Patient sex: M
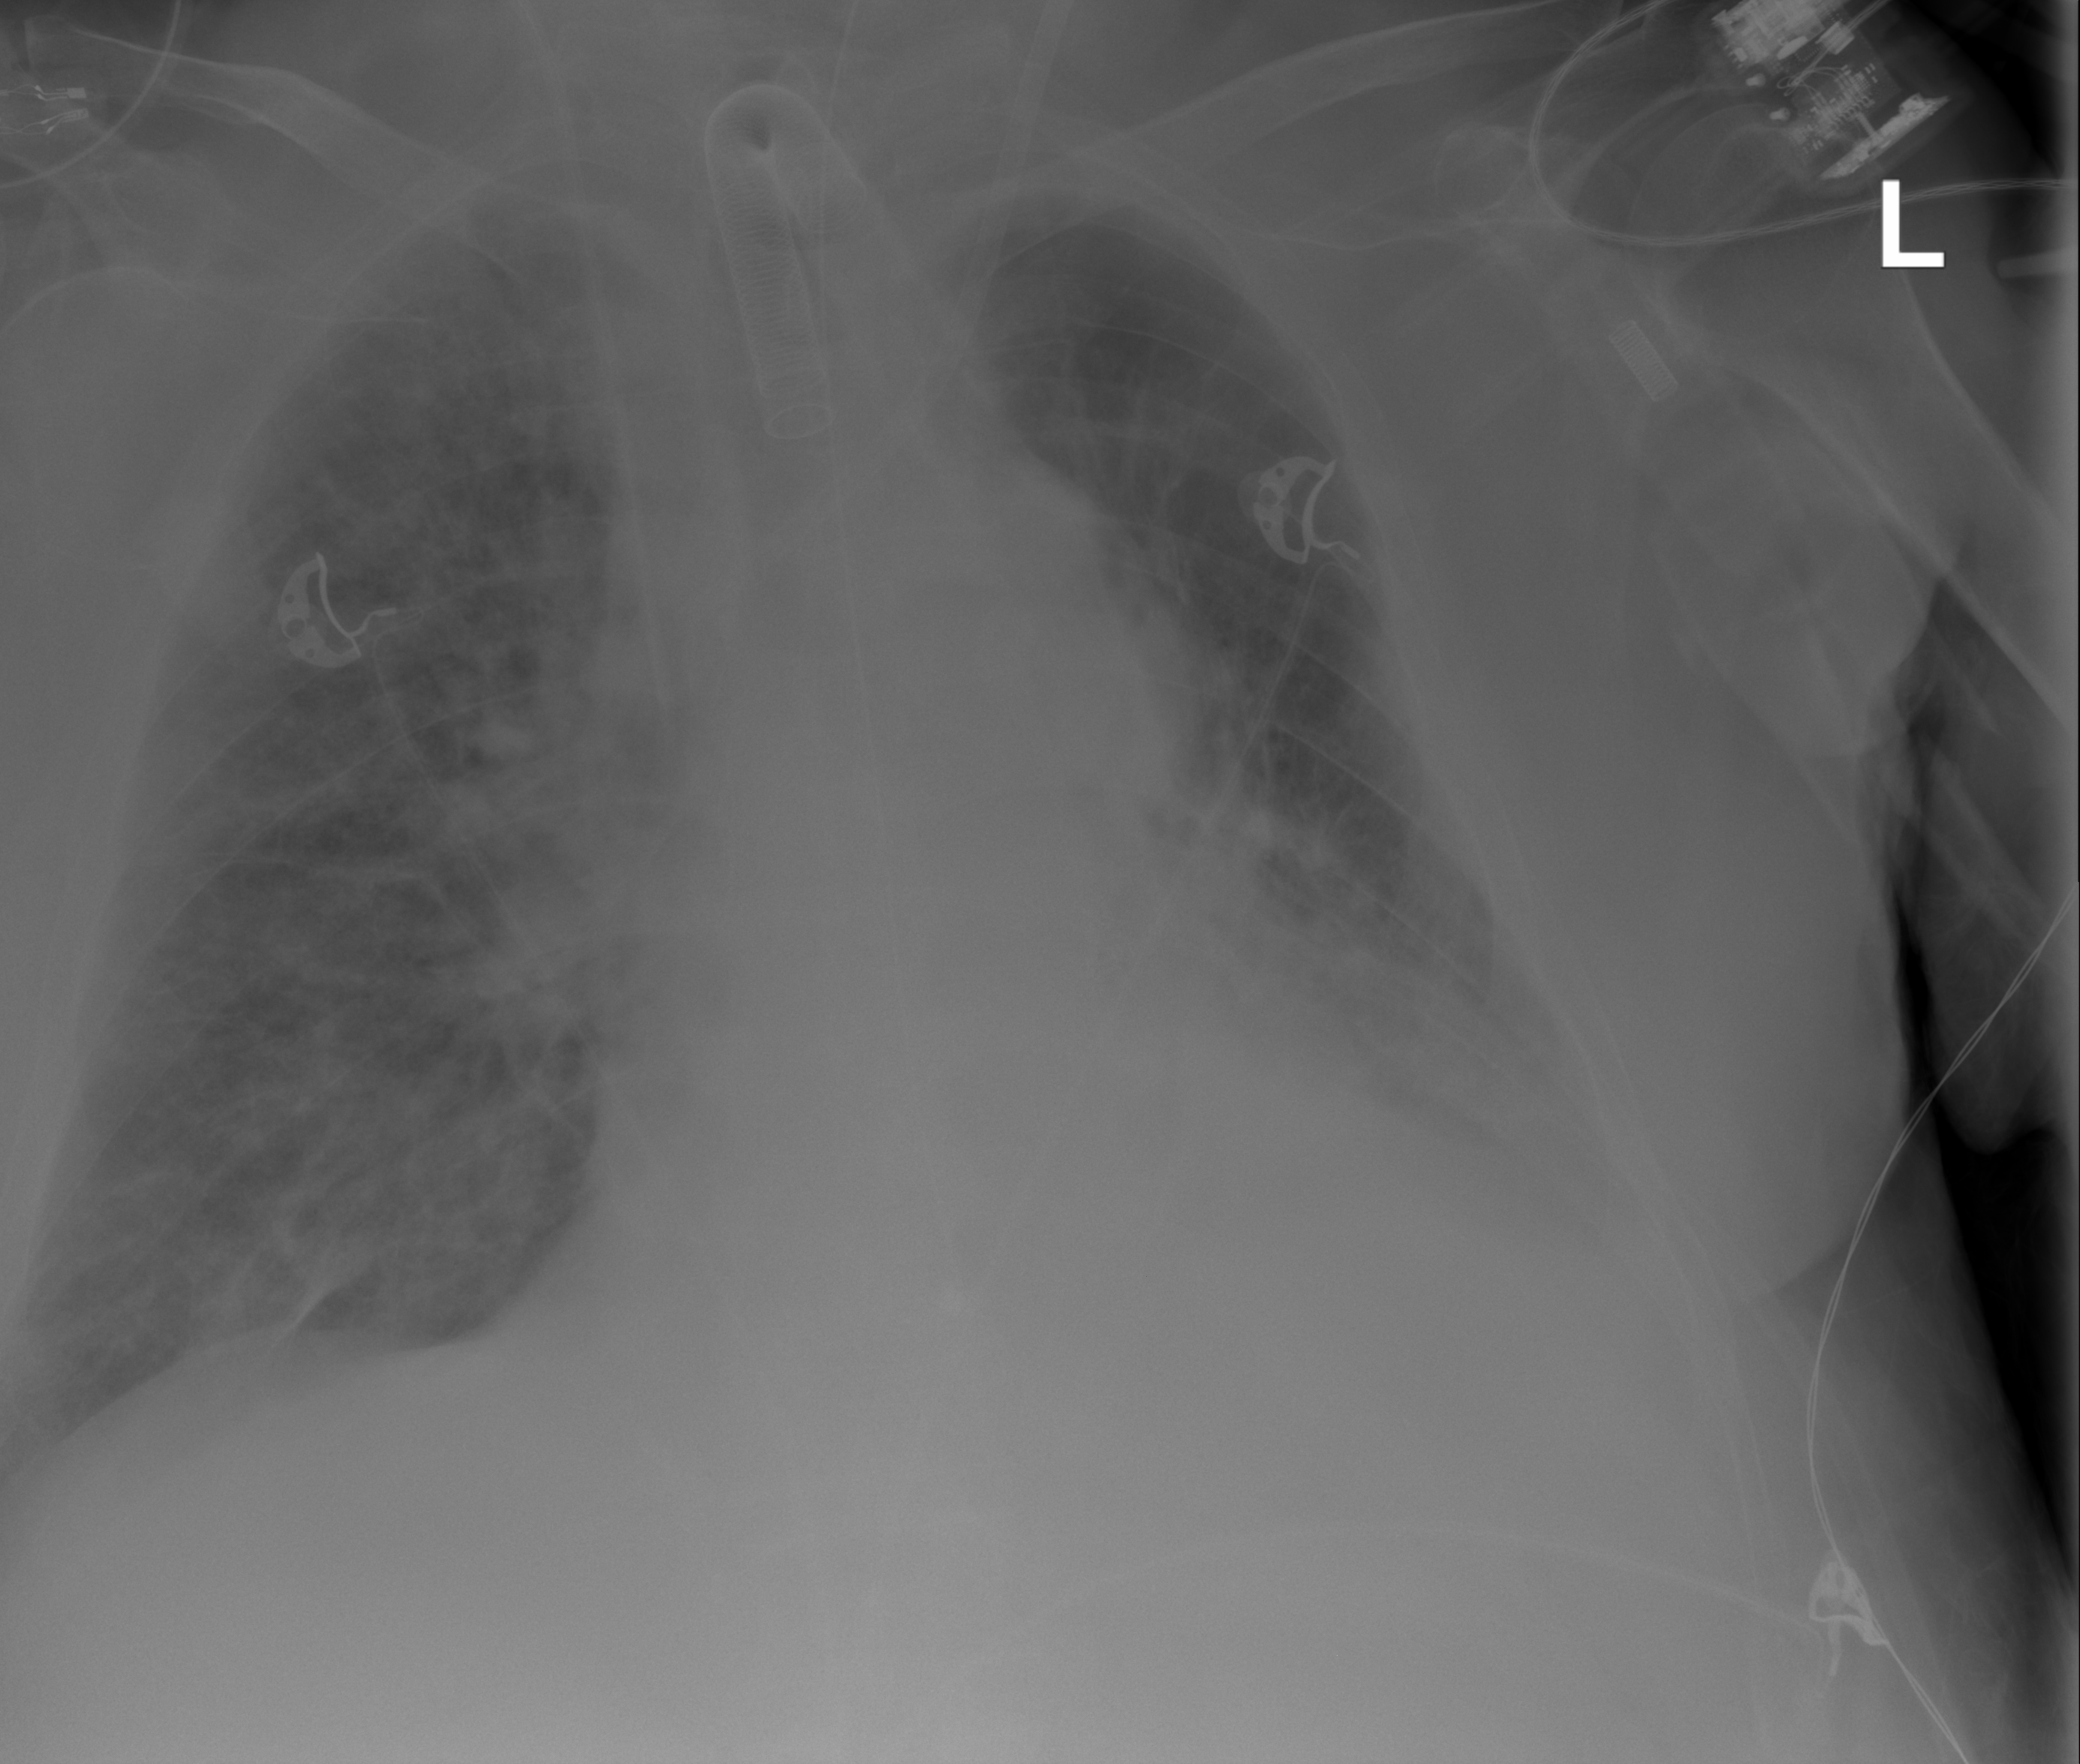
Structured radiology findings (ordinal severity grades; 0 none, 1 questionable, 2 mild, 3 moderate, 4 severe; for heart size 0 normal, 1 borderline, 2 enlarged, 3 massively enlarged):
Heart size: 2
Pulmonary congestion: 3
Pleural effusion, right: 2
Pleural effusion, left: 3
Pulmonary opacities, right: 3
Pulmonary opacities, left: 2
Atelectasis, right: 2
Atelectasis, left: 2